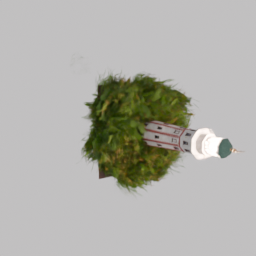
Label: architecture